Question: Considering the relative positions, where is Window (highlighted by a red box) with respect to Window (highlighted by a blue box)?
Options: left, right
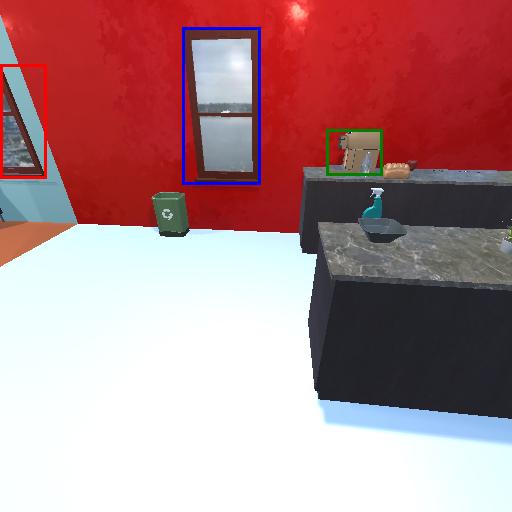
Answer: left